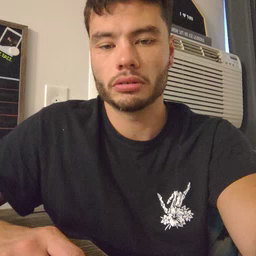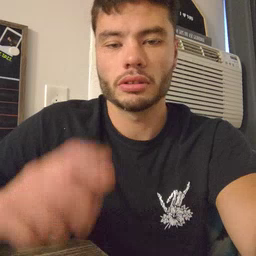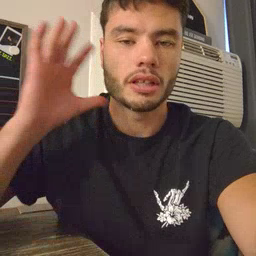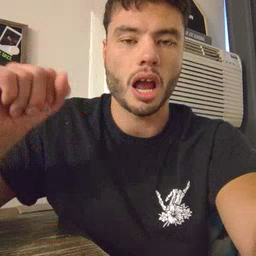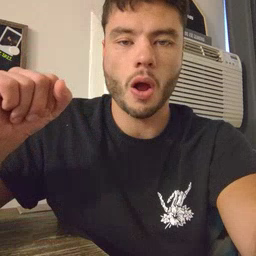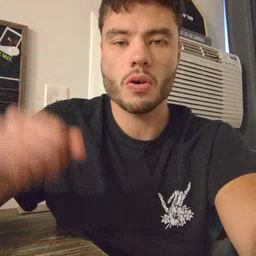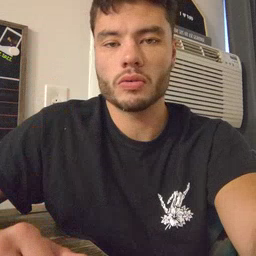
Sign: loud